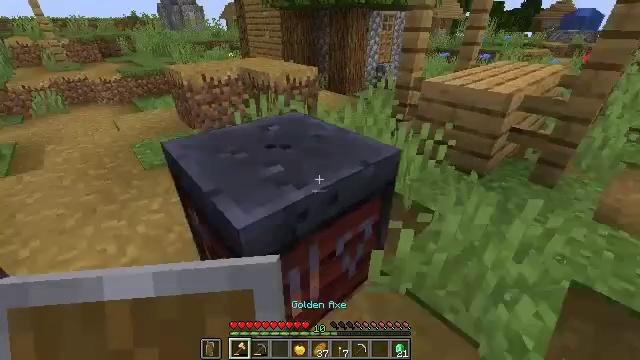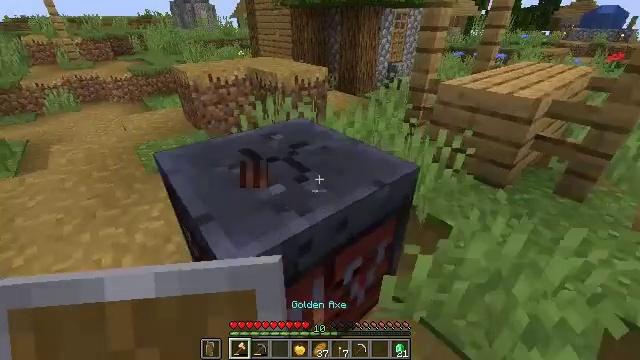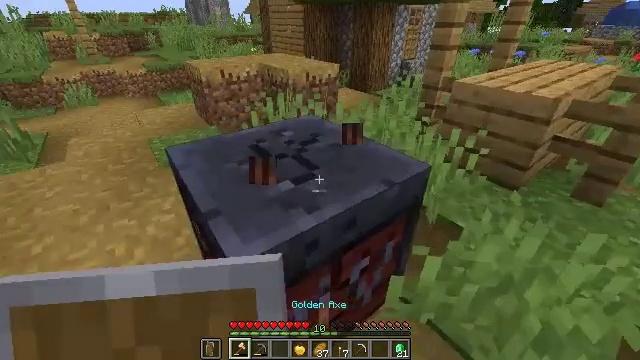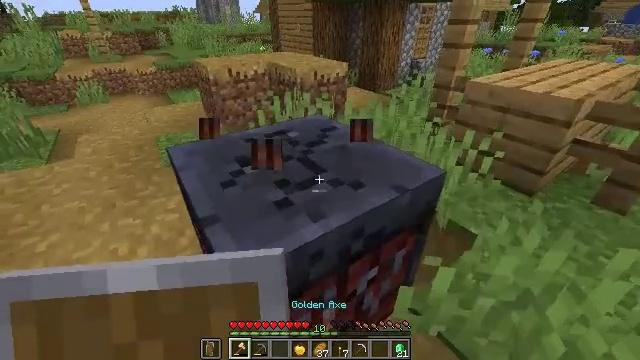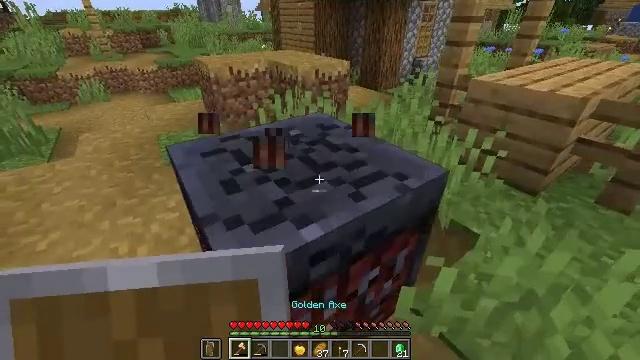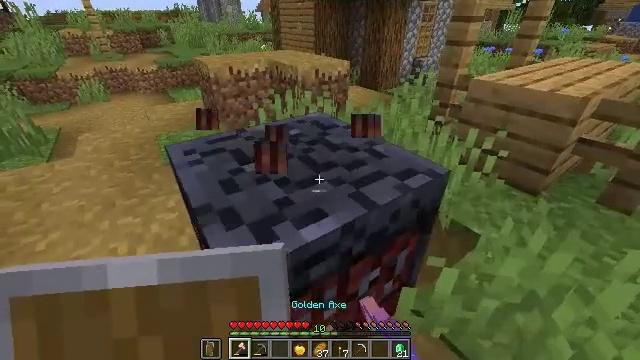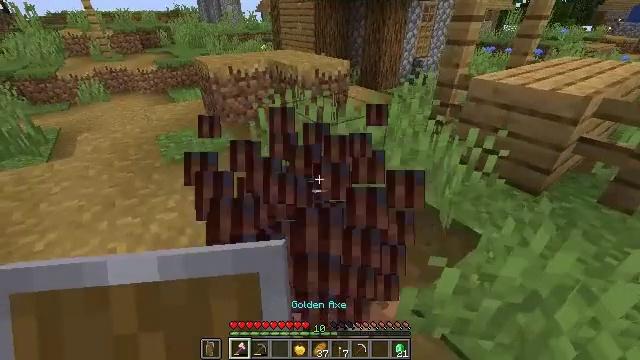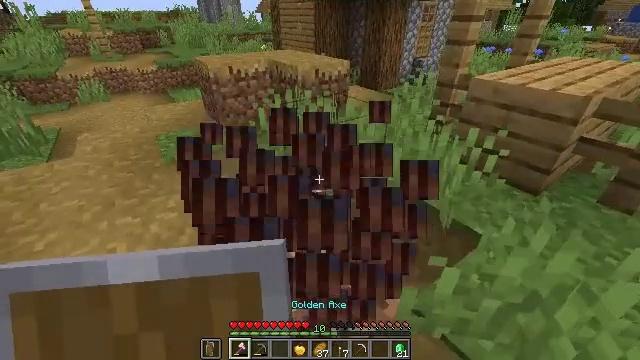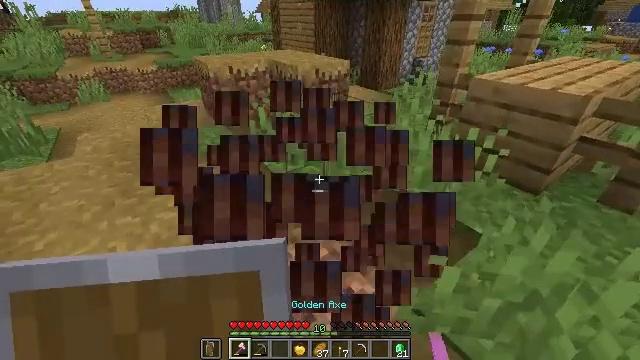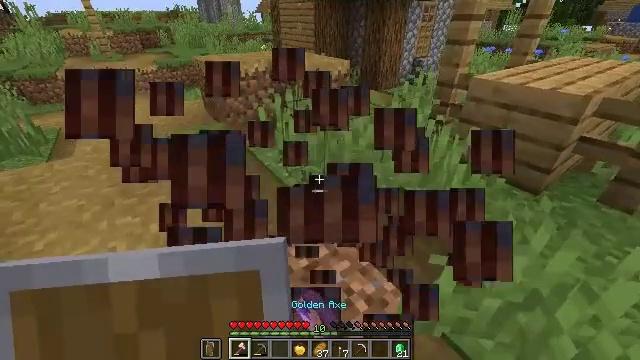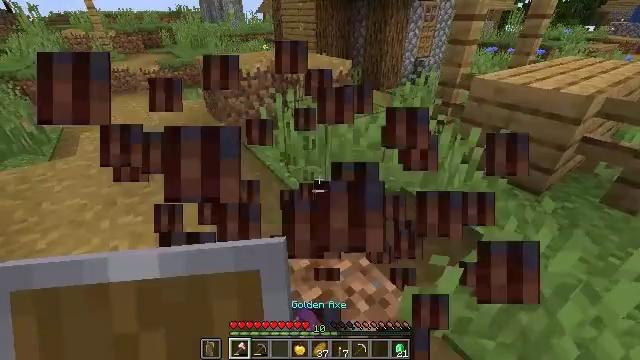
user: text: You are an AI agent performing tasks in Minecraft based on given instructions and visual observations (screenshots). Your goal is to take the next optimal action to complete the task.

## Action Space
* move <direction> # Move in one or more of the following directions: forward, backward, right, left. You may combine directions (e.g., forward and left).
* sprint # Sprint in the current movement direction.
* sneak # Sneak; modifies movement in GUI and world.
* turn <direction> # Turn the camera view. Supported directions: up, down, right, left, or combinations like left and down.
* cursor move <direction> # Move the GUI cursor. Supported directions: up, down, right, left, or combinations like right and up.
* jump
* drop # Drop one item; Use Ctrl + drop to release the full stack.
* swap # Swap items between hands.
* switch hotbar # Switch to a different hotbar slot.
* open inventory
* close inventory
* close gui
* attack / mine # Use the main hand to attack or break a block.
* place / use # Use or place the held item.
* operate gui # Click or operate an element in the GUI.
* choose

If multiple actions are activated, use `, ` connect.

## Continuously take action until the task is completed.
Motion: motion action
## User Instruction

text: Gather the smithing table into your inventory.
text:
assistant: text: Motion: turn left, attack / mine
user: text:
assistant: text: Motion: turn left, attack / mine
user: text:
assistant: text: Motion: turn left, attack / mine
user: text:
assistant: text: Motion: attack / mine
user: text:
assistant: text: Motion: attack / mine
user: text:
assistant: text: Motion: attack / mine
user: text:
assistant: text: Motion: attack / mine
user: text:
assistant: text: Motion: attack / mine
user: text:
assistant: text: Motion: attack / mine
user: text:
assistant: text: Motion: attack / mine
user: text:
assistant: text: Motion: attack / mine